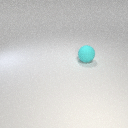
large cyan rubber sphere